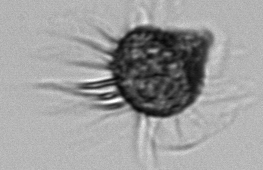
Label: Strombidium_wulffi